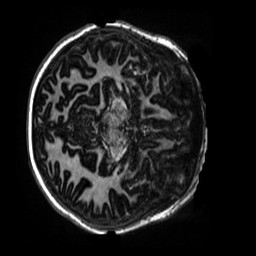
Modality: MP2RAGE
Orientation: axial
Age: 11
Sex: female
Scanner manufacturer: siemens
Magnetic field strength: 3 T
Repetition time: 4 s
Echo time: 0.00303 s